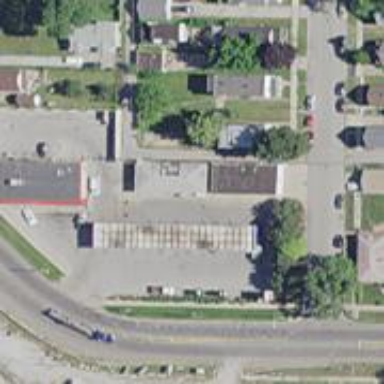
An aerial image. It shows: Convenience shop.